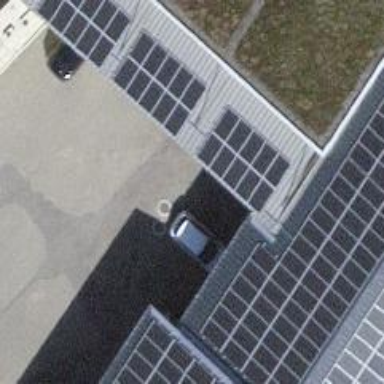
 consisting of solar photovoltaic panels."